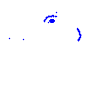
Particle: kaon